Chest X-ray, PA view. Patient: 68 years old, sex M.
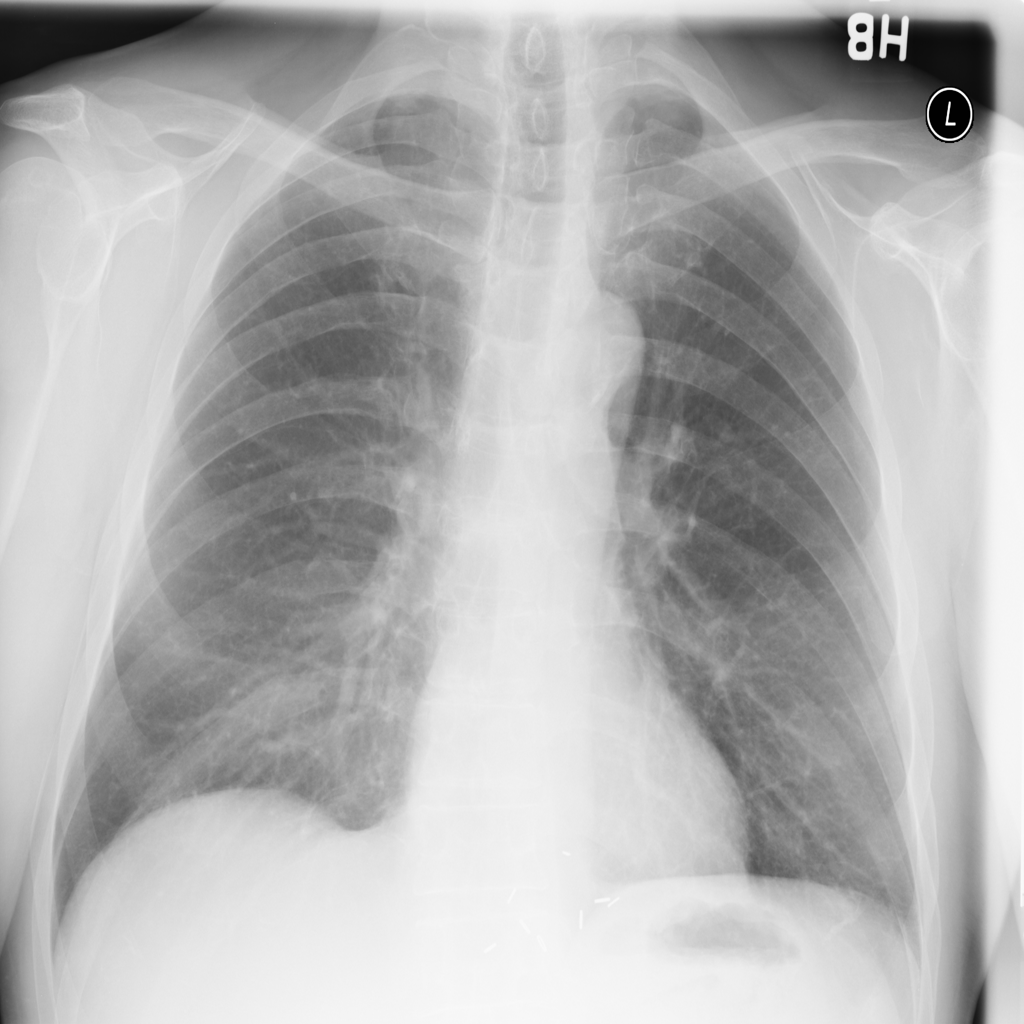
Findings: No Finding